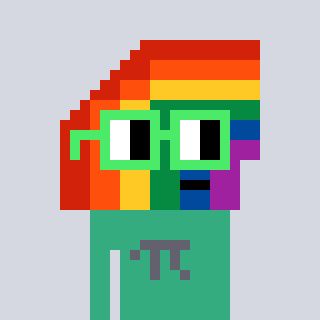
a pixel art character with square light green glasses, a rainbow-shaped head and a teal-colored body on a cool background